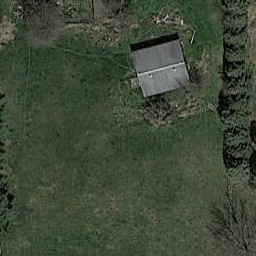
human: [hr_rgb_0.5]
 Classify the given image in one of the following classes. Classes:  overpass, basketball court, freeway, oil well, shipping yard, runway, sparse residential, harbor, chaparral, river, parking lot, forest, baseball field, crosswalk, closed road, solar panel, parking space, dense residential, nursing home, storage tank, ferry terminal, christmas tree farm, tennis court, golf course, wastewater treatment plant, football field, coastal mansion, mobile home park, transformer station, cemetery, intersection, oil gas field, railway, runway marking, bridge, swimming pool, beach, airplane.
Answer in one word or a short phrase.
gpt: sparse residential